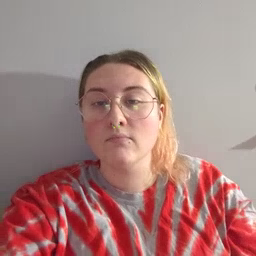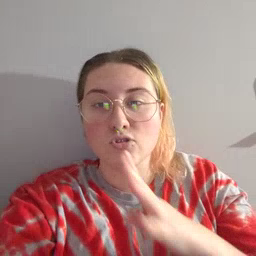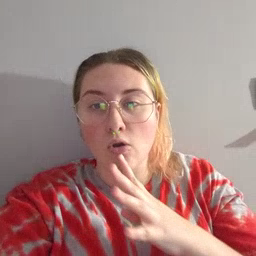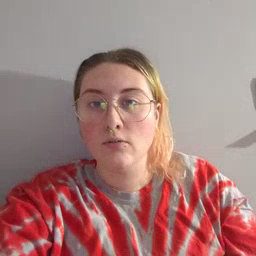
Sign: talk